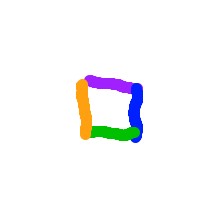
Shape: square